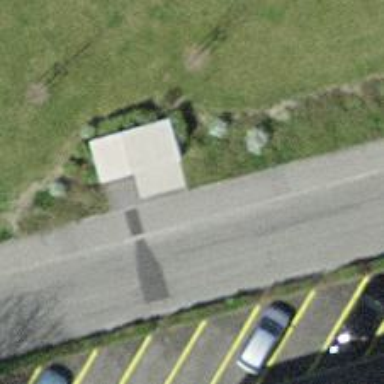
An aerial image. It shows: Power street cabinet.